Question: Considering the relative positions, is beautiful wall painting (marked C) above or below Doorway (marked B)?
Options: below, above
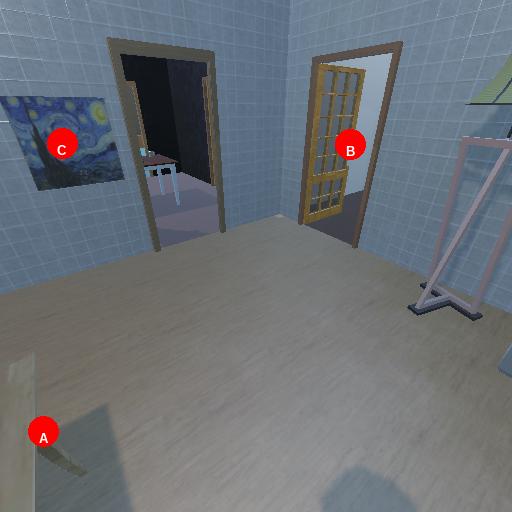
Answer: below